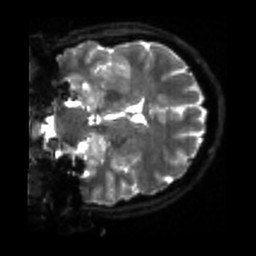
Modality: sbref
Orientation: coronal
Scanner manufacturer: siemens
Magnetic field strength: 3 T
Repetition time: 4 s
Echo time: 0.0594 s